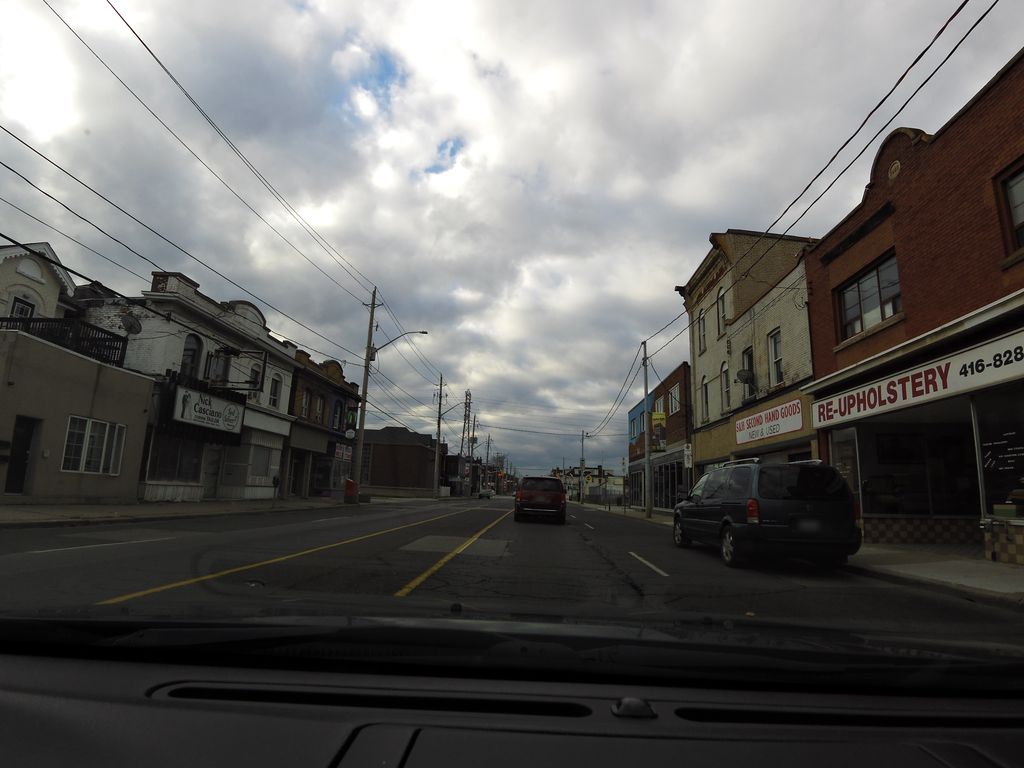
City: hamilton